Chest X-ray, PA view. Patient: 51 years old, sex F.
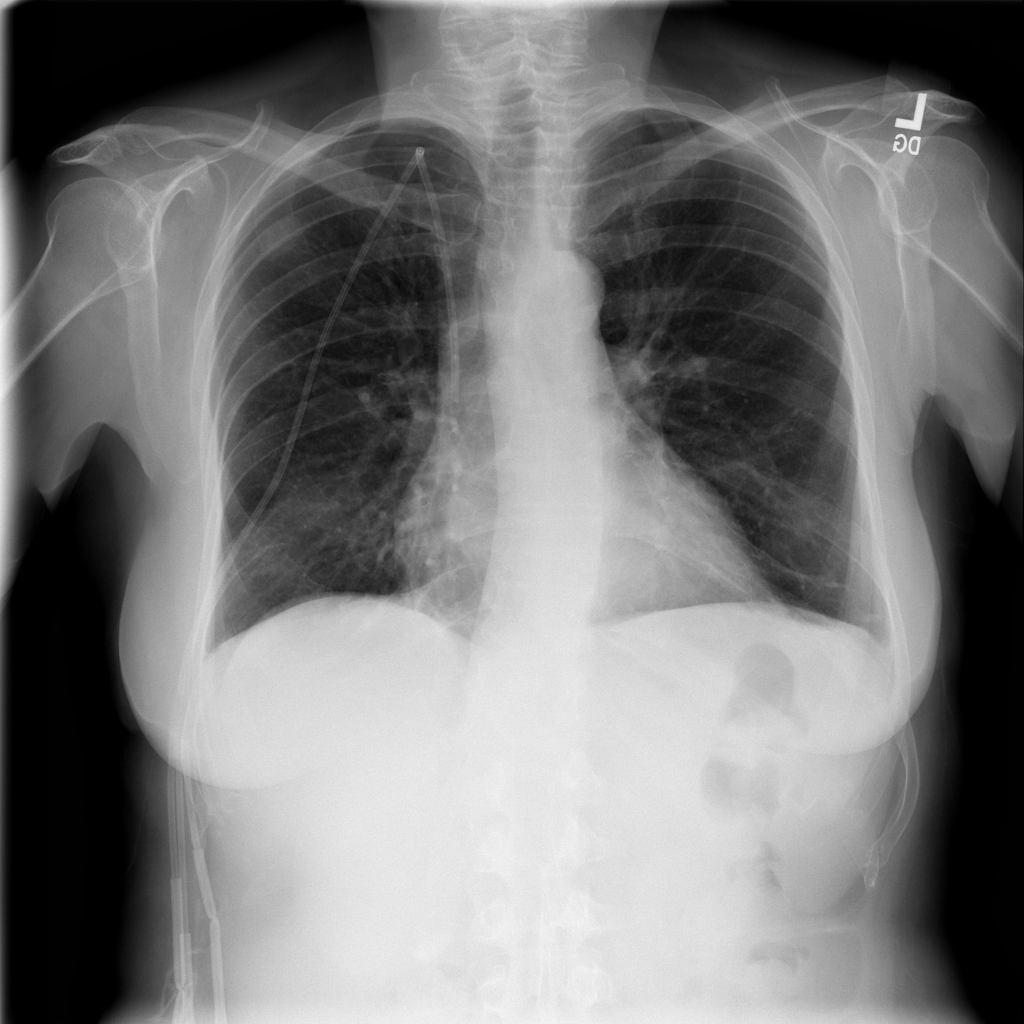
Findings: Atelectasis